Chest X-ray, PA view. Patient: 17 years old, sex M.
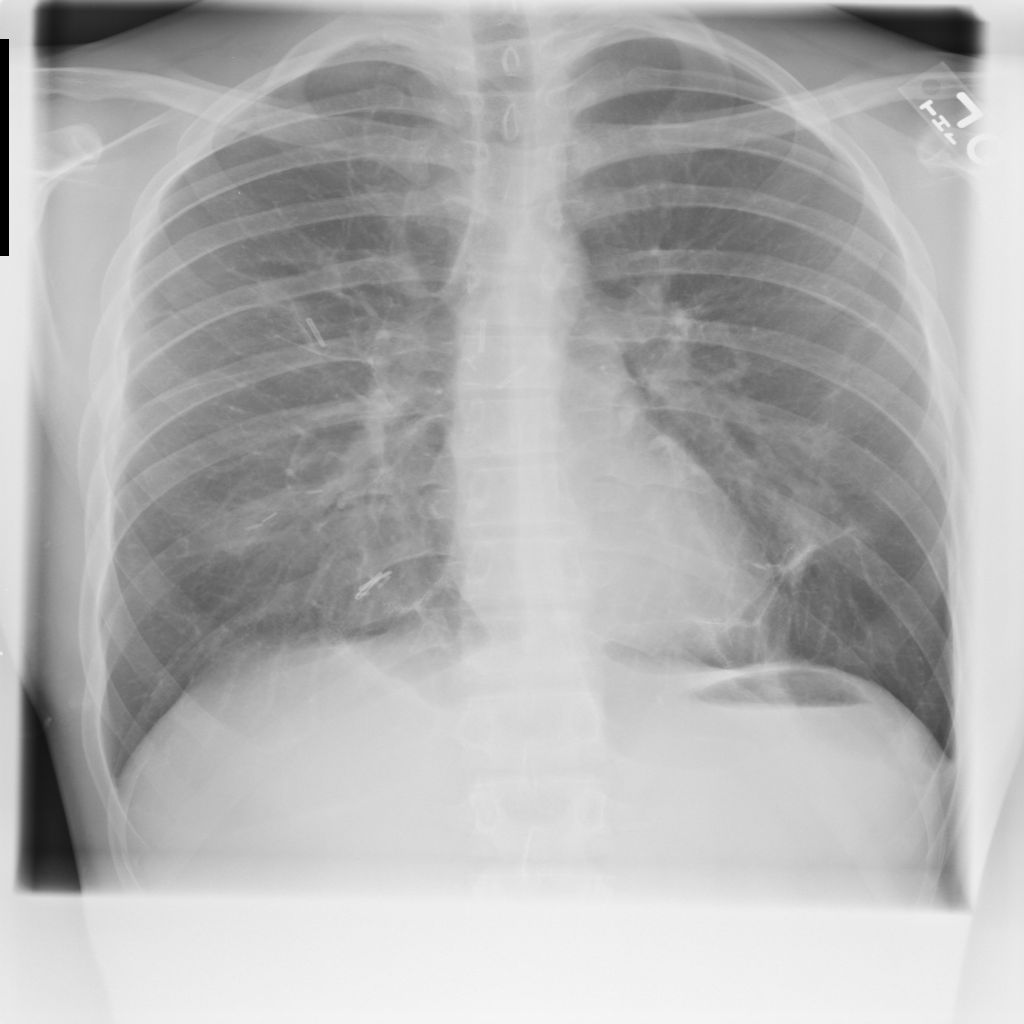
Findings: No Finding